Question: I am trying to make small page in html. I am able to do that. But it look good when plunker screen is small. Example: when you run the project it look fine. But when user run on full screen it look awkward.
here is image what I am trying to do

<URL>
here is my code
<URL>
Actually When user run on full screen I notice these thing ?
- - - what to do to design responsive layout '''
<ion-header-bar class="bar-assertive">
<img src="https://dl.dropboxusercontent.com/s/bt3rzcwpe80r6fs/sapient-logo.png?dl=0" class="logo">
<div class="barTab">
<a>Home</a>
<a>About us</a>
<a>Projects</a>
<a id="contactus">Contact Us</a>
</div>
</ion-header-bar>
<ion-content>
<div id="wrapper">
<div id="header">
<h1> Contact us</h1>
</div>
<div id="slideTest">
<ion-slide-box pager-click="doSomething(index)">
<ion-slide ng-repeat="n in success">
<img src={{n.image}}>
</ion-slide>
</ion-slide-box>
</div>
<div id="rightContainer">
<div id="textContainer">
What you've already accomplished is important. But, we're interested in what you're going to do next. At Sapient Global Markets, we bring together the brightest minds in the financial industry and set the stage for innovation and excellence. Given the right environment, the best tools and an incredible team to work with, what can you achieve?
</div>
<div id="formID">
<div class="list list-inset">
<label class="item item-input">
<input type="text" placeholder="First Name">
</label>
<label class="item item-input">
<input type="password" placeholder="Password">
</label>
<label class="item item-input">
<input type="password" placeholder="Confirm Password">
</label>
<label class="item item-input">
<input type="email" placeholder="Email">
</label>
<label class="item item-input">
<input type="text" placeholder="website">
</label>
<button class="button frmbtn">
submit
</button>
</div>
</div>
</div>
</div>
</ion-content>
'''
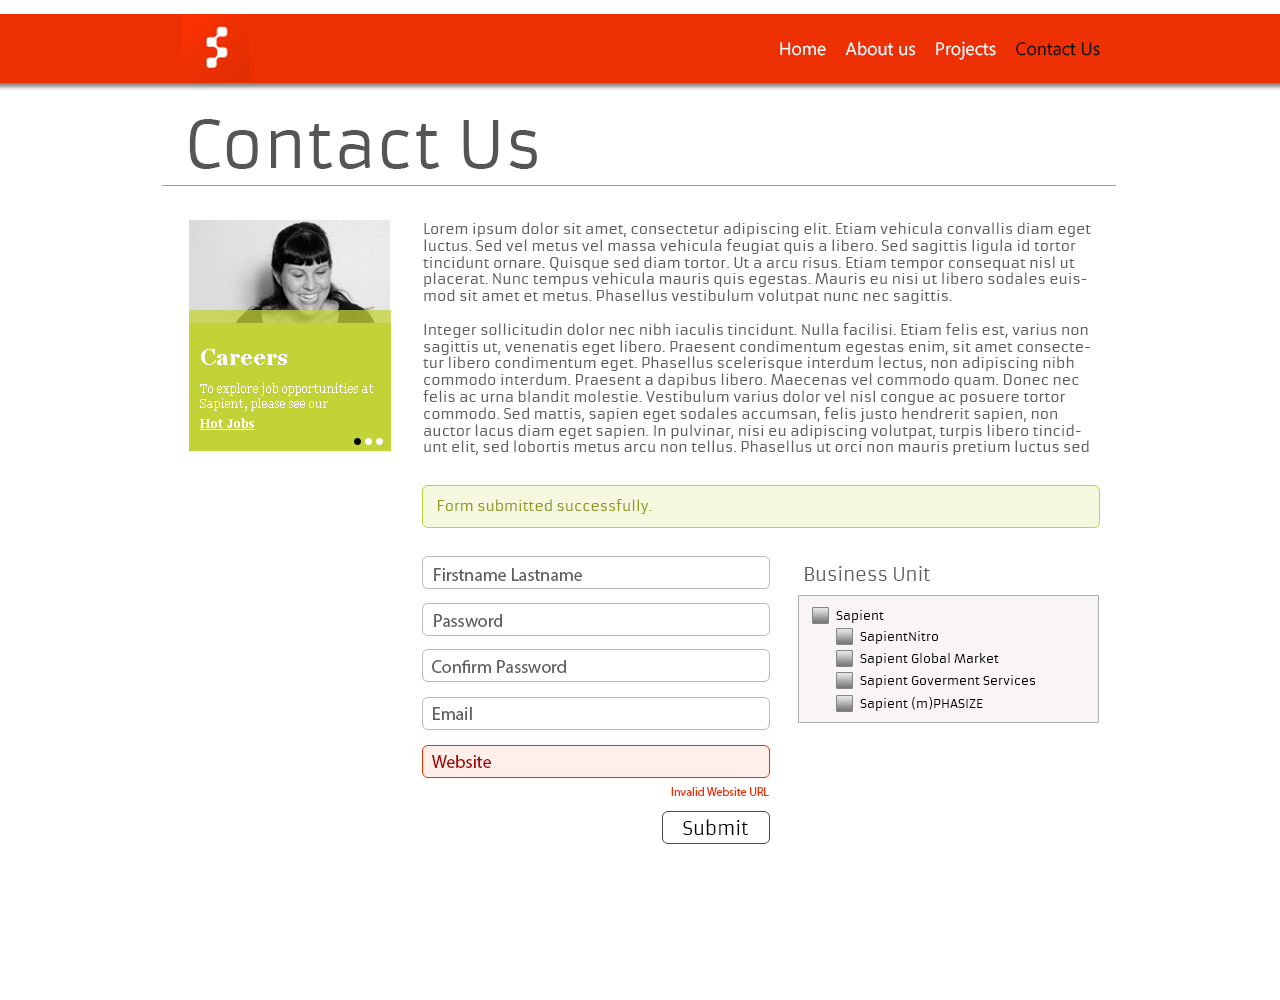
Answer: <URL>
Add these rules
'''
.slider-slides img {
width: 100%;
height: auto;
}
.slider-pager {
background: rgba(255,255,255,0.7);
}
'''
The latter to make the controls visible.